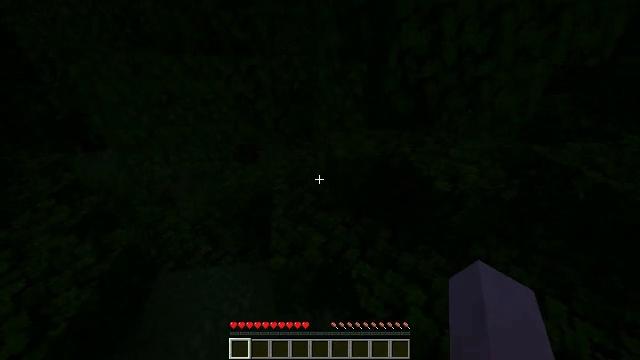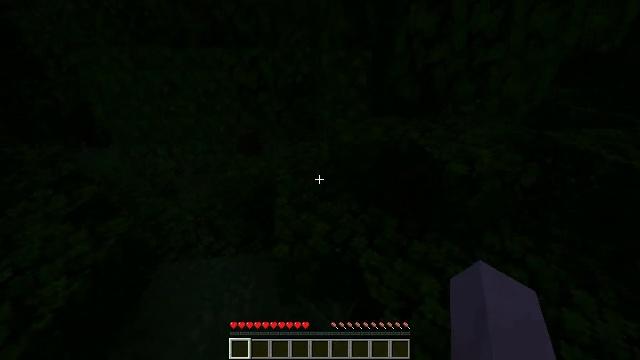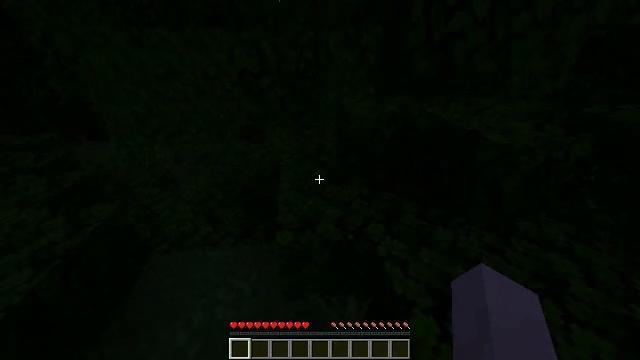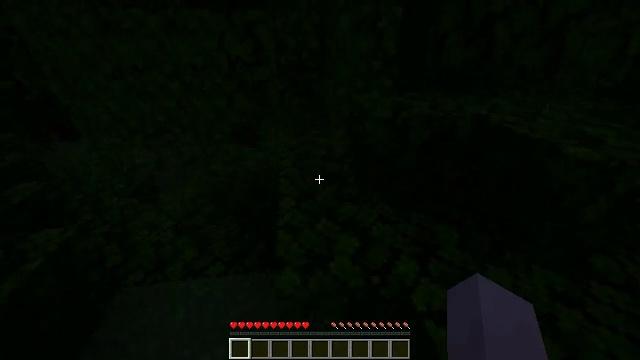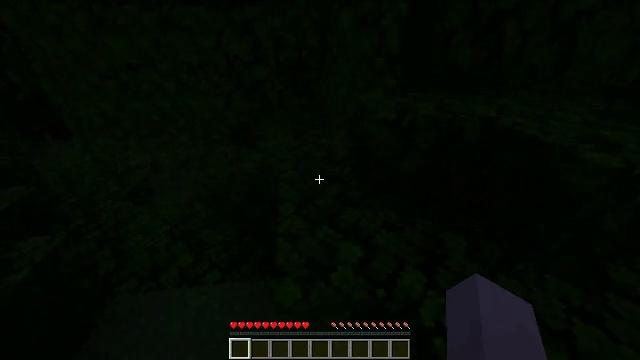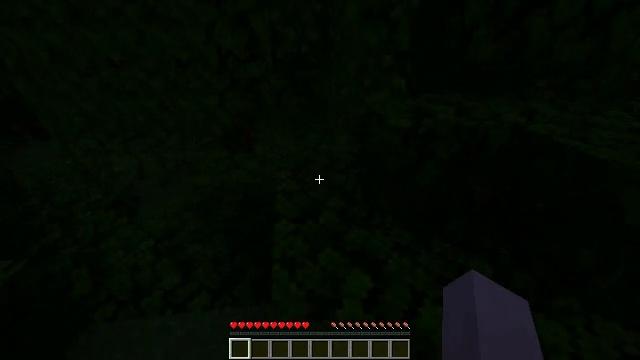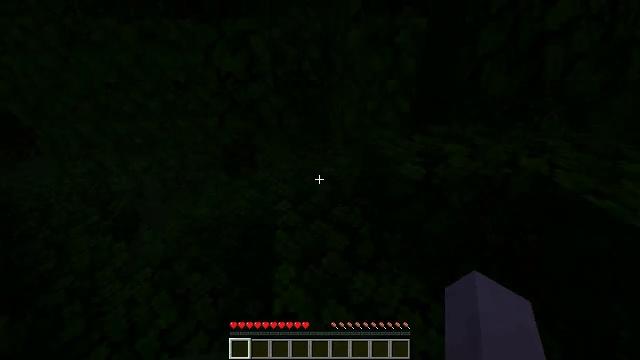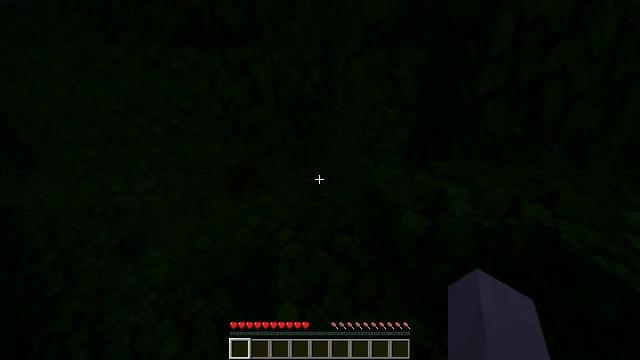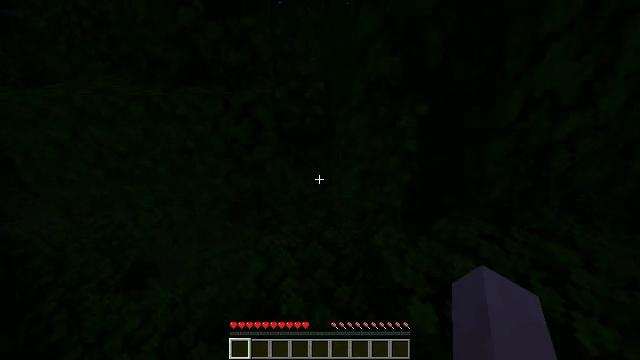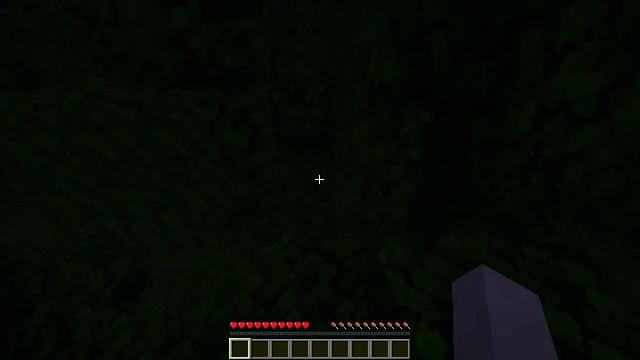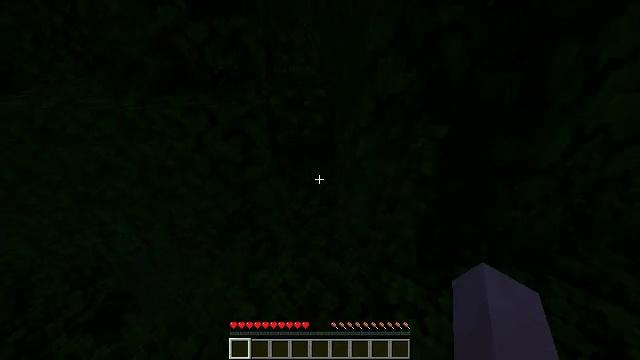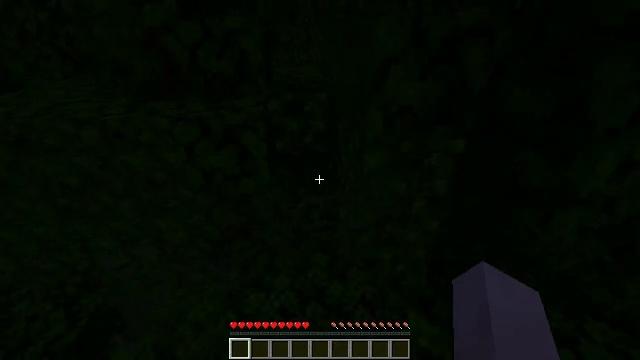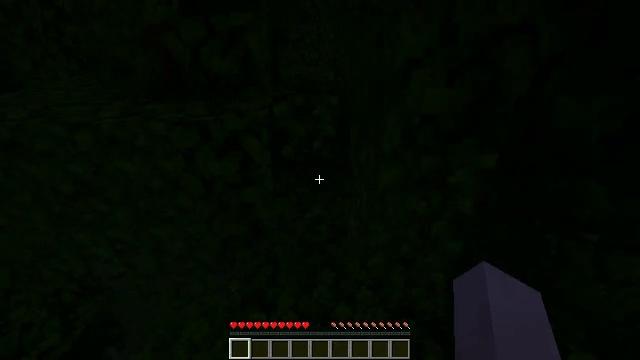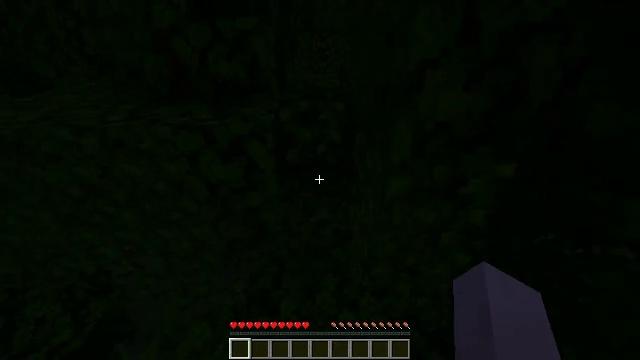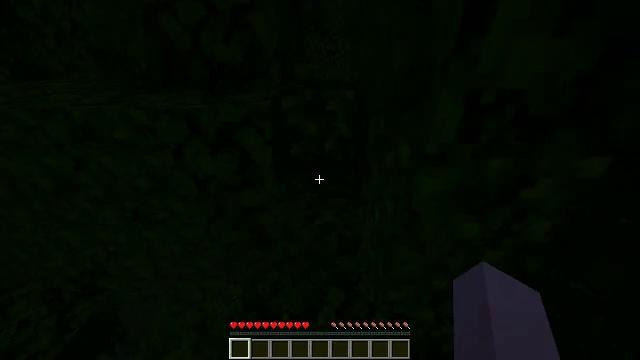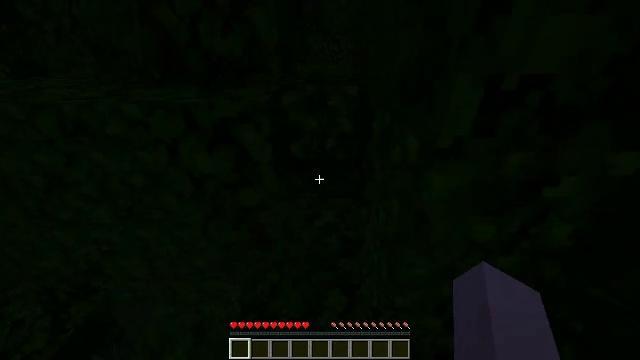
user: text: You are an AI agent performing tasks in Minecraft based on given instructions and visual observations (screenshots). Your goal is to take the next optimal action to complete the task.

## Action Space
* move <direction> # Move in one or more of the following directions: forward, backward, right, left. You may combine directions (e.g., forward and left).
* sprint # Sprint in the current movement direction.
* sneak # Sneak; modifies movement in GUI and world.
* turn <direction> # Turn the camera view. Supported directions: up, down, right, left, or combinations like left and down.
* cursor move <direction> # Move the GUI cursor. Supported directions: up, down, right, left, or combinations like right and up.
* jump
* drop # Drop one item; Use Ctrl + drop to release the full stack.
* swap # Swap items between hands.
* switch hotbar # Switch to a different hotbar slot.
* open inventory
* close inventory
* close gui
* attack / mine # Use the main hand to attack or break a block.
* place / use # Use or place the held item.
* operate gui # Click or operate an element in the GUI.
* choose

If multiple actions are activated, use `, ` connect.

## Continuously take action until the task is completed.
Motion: motion action
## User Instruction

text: Mine bamboo with your hand.
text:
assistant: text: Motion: move forward
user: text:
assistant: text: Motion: move forward
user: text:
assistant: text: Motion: move forward
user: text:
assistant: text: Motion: move forward
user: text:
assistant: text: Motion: move forward
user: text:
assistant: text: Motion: move forward, jump
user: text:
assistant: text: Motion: move forward, jump
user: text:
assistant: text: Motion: move forward, jump
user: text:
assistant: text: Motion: move forward, jump
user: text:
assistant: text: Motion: move forward, jump
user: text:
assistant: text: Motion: move forward, jump
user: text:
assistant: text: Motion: move forward, turn left, jump
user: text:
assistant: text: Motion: move forward, turn left, jump
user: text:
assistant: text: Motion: move forward, turn left, jump
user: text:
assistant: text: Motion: move forward, jump
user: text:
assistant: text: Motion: move forward, jump
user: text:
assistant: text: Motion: move forward, jump
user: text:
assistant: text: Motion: move forward
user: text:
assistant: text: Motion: move forward
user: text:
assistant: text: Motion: turn left
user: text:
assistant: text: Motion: turn left
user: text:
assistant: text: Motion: turn left
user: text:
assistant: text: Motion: turn left
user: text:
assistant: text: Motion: turn left
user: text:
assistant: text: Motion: turn left
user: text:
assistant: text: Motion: turn left
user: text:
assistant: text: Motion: turn left
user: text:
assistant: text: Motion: turn left
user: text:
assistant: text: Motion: no_op
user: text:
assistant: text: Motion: turn left